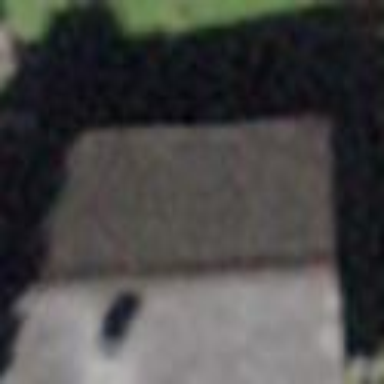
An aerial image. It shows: Detached building.